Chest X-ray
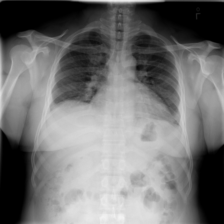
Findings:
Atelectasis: negative
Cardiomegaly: negative
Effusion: negative
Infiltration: negative
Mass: negative
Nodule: negative
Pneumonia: negative
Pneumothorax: negative
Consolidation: negative
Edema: negative
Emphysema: negative
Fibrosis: negative
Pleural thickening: negative
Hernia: negative